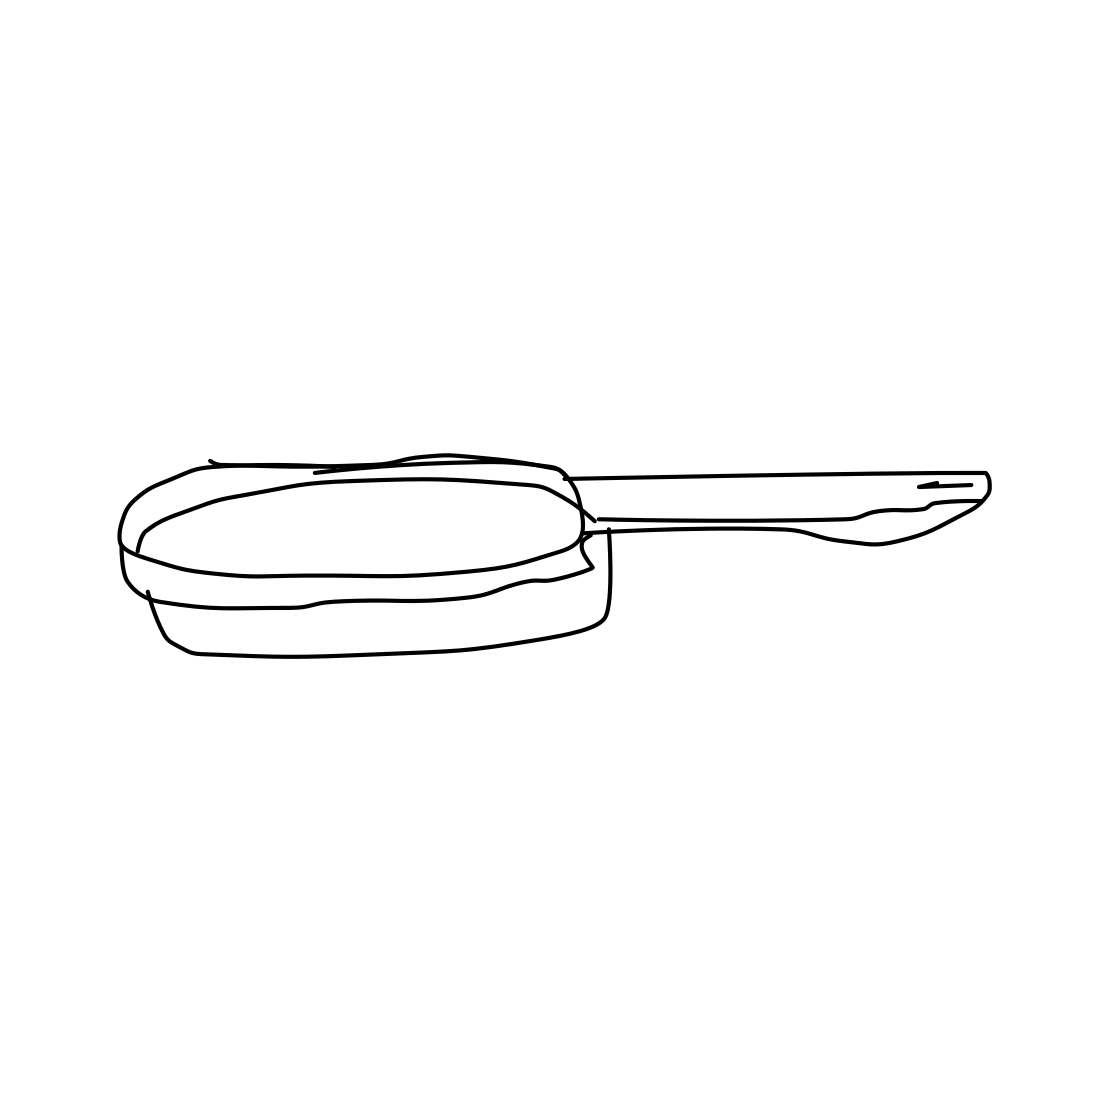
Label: frying-pan